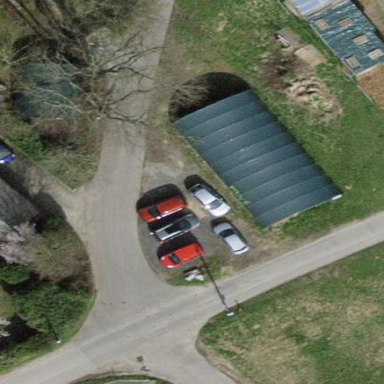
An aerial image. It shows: Farmyard area.